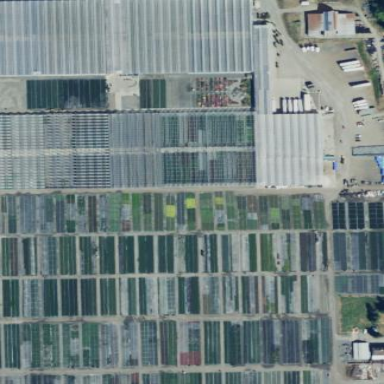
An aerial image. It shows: Greenhouse used for horticulture.